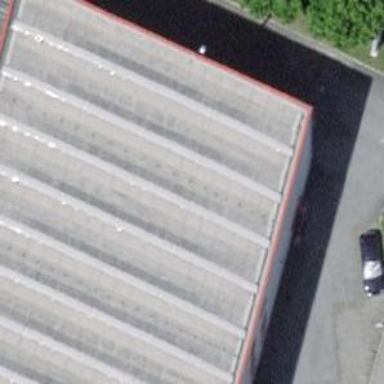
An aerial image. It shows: Motorcycle shop.